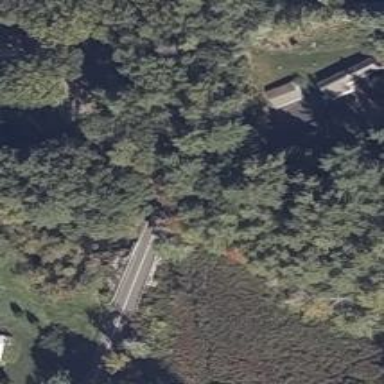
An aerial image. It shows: Culvert tunnel.